Question: I'm following the Ruby on Rails <URL>, and I've been having trouble generating even the First test the Tutorial requires. Taken from the Tutorial:

To me this means creating a test with a generator like this?:
'''
yaffle $ rails g test core_ext
'''
But that , Can anybody please explain to me,
I'm aware a plugin comes with a under the itself(From which you can actually issue rails commands), notice the Tutorial shows that the test file is created under project_root(yaffle)/test and Not under project_root(yaffle)/test/dummy/test/
I'm really confused about this, How do I actually generate the test(s) this tutorial requires?
Thanks in advance for the explanations.
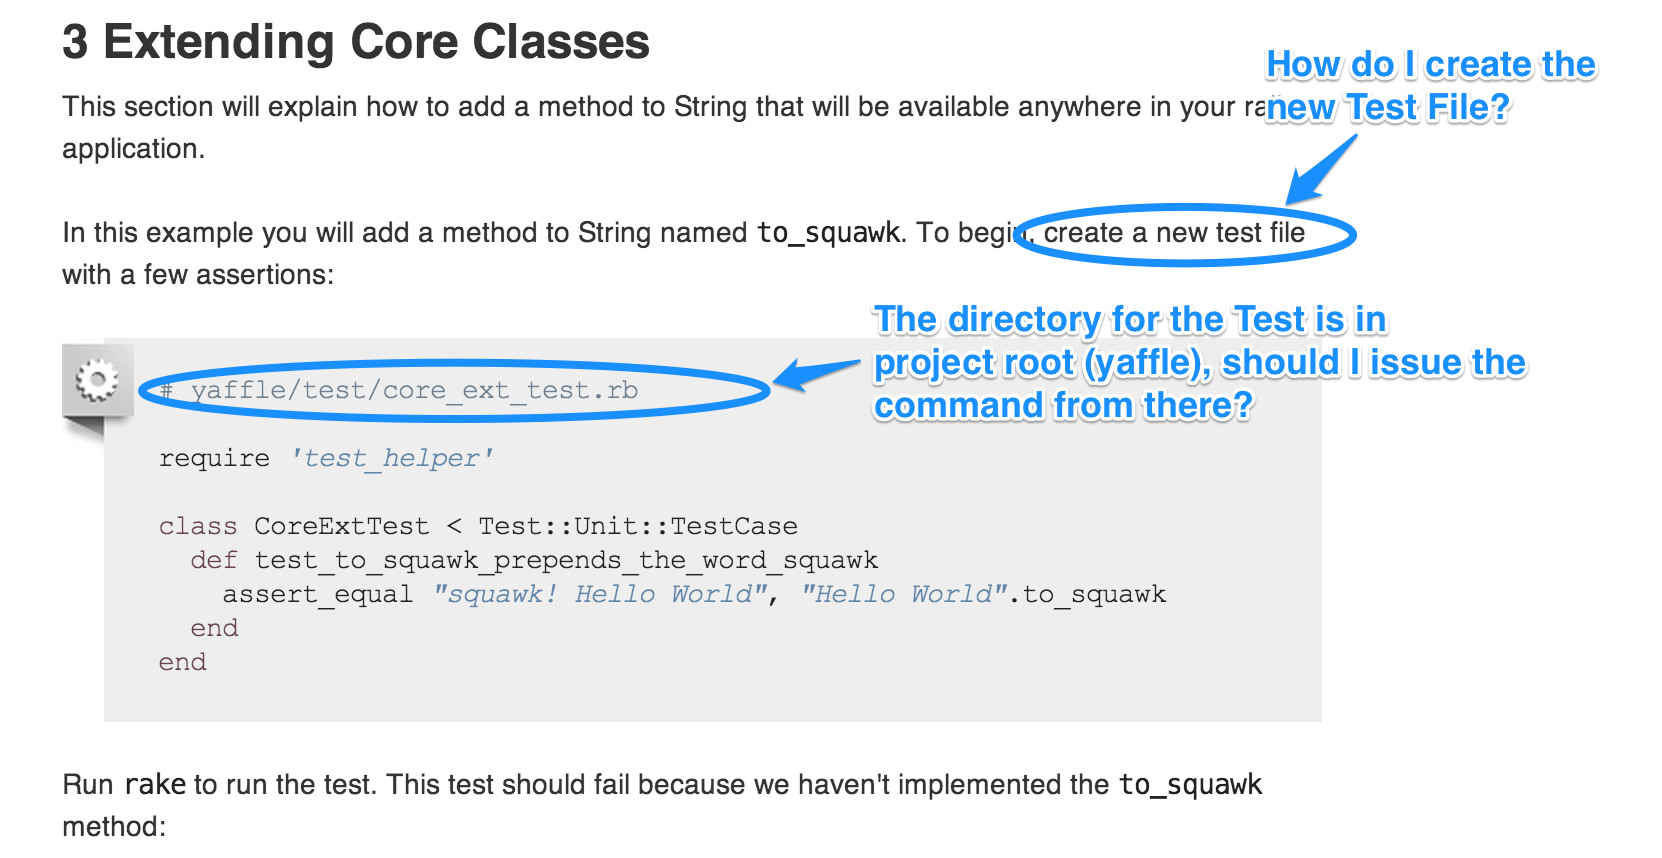
Answer: As far as I know, there is no generator for tests. You run 'rake test' from the root and write the tests manually.
The tutorial tells you where to make the test file, what to name it, and what code to put in it:
'''
# yaffle/test/core_ext_test.rb
# This is the location and name of the test file^
# Everything below this line is what you put in core_ext_test.rb
require 'test_helper'
class CoreExtTest < Test::Unit::TestCase
def test_to_squawk_prepends_the_word_squawk
assert_equal "squawk! Hello World", "Hello World".to_squawk
end
end
'''